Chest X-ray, PA view. Patient: 84 years old, sex M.
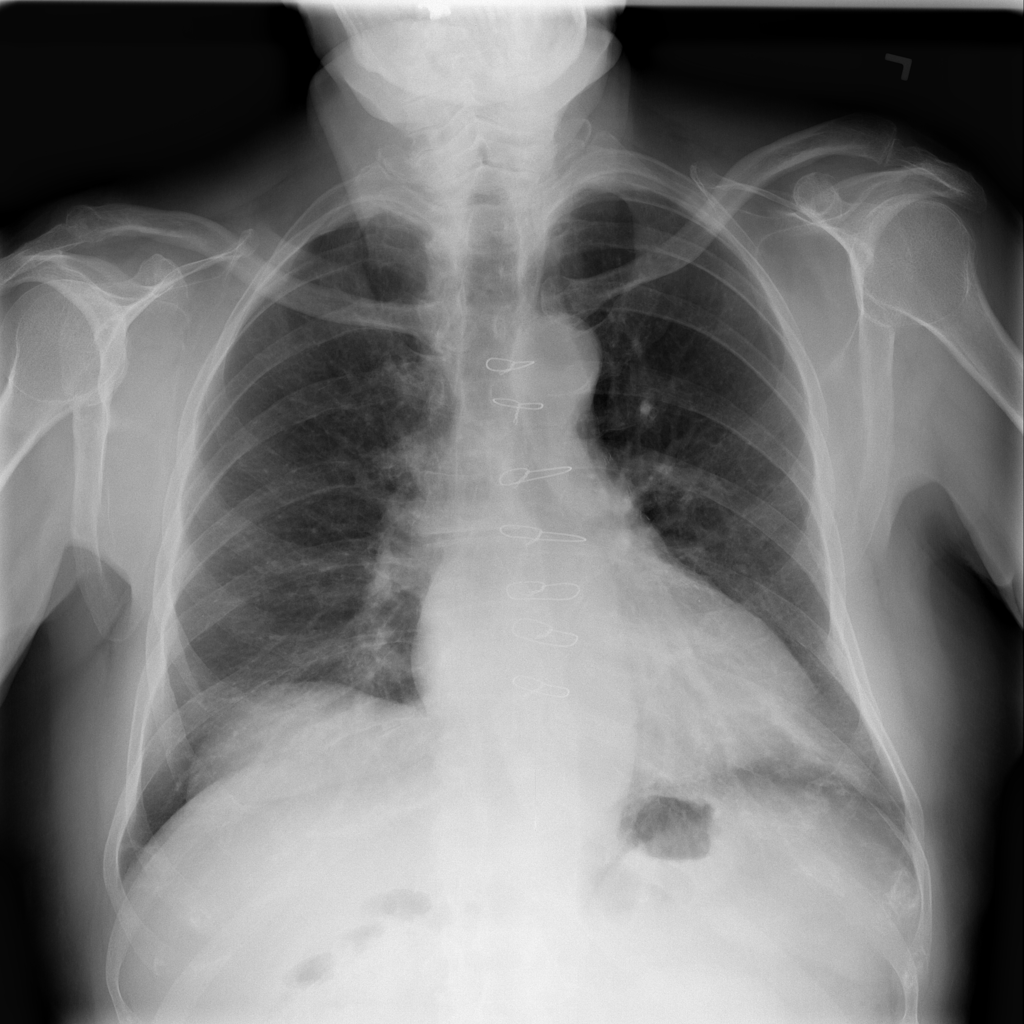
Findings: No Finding